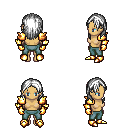
a pixel art fantasy rpg character, female body template, human, tanned skin, gold arm armor, teal pants, white long hairstyle, gold gloves, gold boots, four views (front, back, left, right), 2x2 character sprite sheet, small pixel art, hard edges, no anti-aliasing